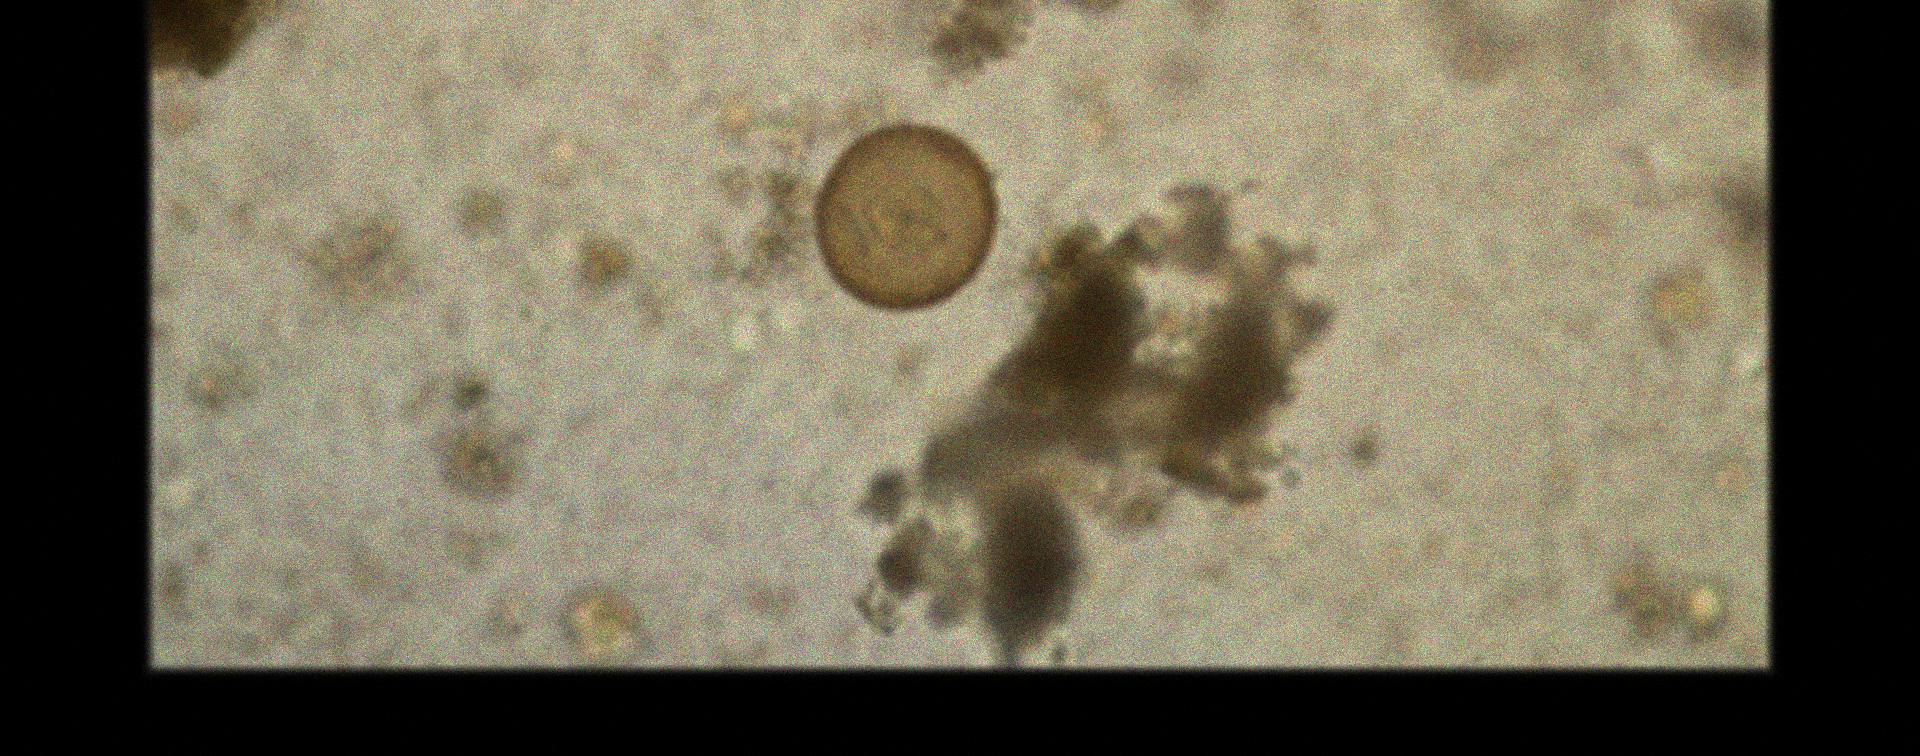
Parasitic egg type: Hymenolepis diminuta